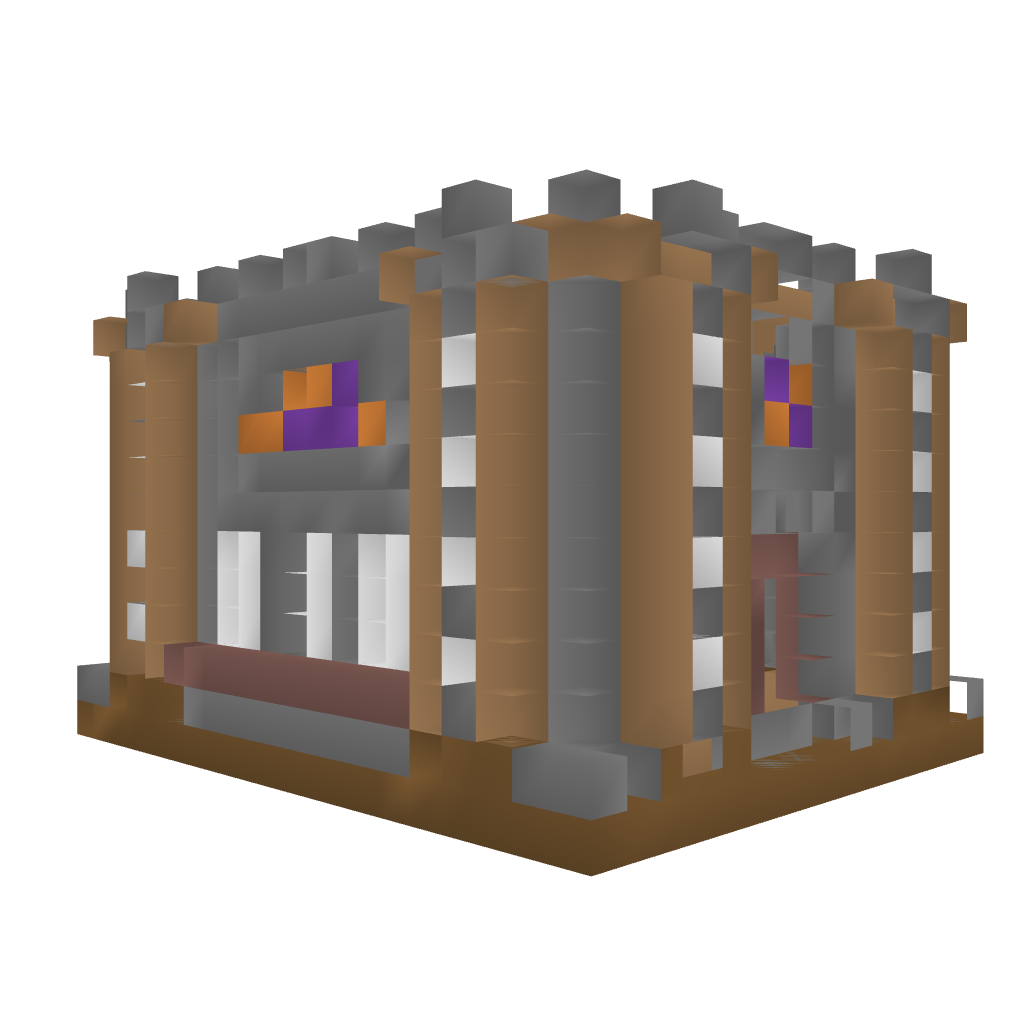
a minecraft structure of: Gatehouse high quality